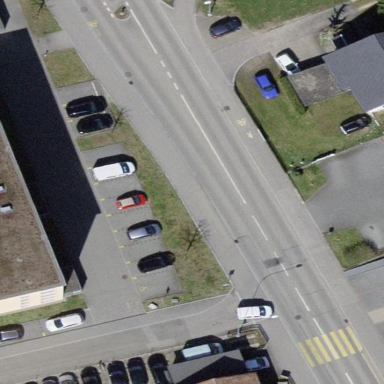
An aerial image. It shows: Street-side parking area.